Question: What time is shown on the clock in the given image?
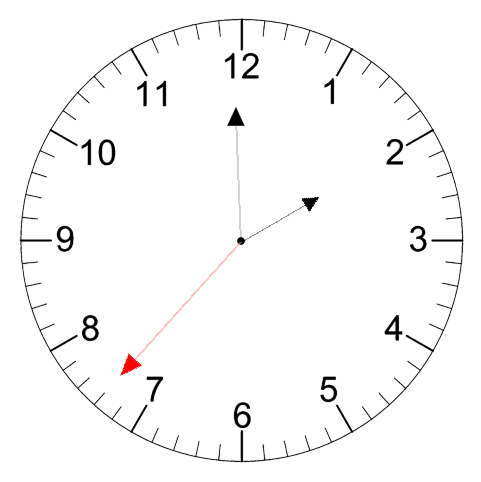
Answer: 01:59:37